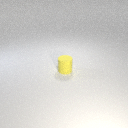
small yellow rubber cylinder